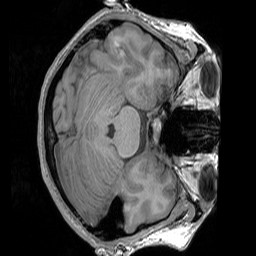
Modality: T1w
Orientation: axial
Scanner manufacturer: siemens
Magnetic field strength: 3 T
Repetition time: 1.83 s
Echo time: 0.00303 s